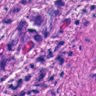
Metastatic tissue present: yes